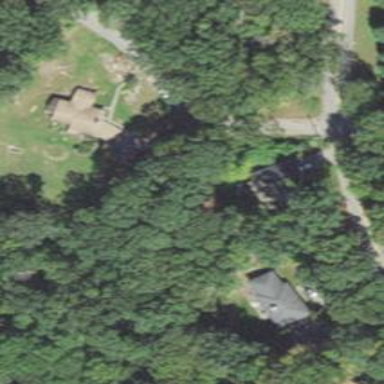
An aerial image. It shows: Residential driveway used as service road.